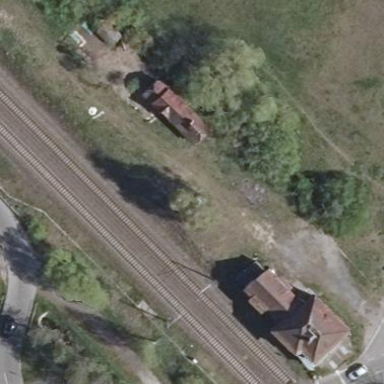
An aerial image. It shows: Railway area.